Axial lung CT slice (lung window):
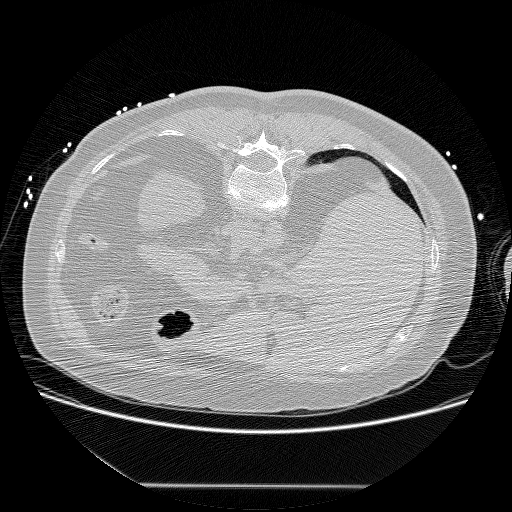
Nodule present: no